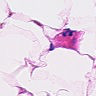
Metastatic tissue present: no